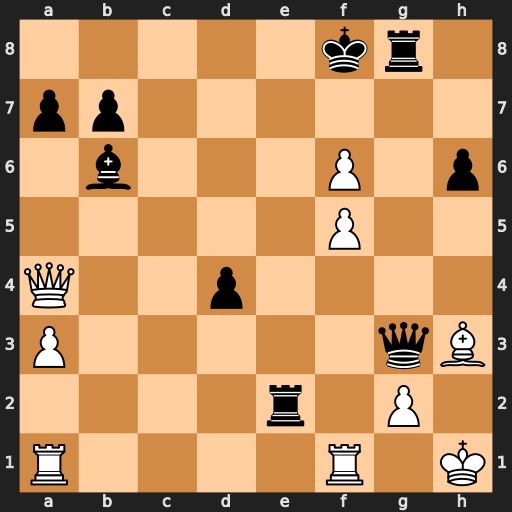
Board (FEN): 5kr1/pp6/1b3P1p/5P2/Q2p4/P5qB/4r1P1/R4R1K
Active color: w
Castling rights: -
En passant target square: -
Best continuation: Qb4+ Kf7 Qc4+ Kxf6 Qxe2 Bc7 Qe6+ Kg7 Qg6+ Qxg6 fxg6